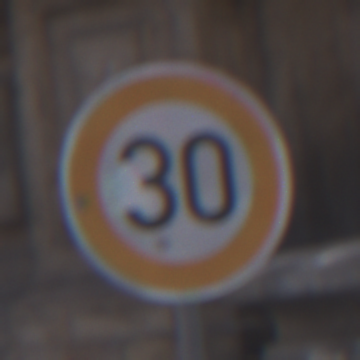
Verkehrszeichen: Geschwindigkeit30
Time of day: SunriseSunset
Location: Outdoor (Urban)
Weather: PartlyCloudy
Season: NotSpecified
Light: Natural